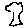
Label: tree